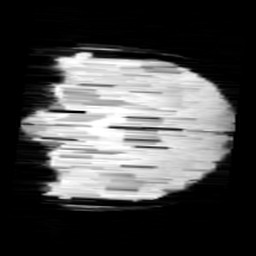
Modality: minIP
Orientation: coronal
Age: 12
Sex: female
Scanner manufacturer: siemens
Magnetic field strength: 3 T
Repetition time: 0.027 s
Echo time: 0.02 s